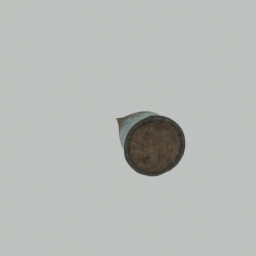
Label: tools